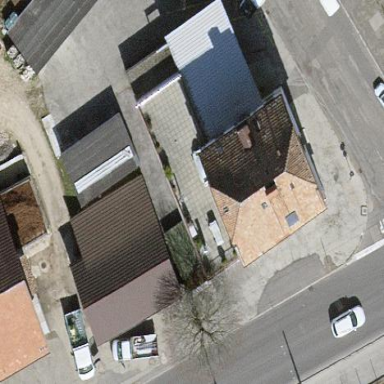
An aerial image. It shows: Garage.